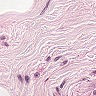
Metastatic tissue present: no